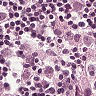
Metastatic tissue present: yes